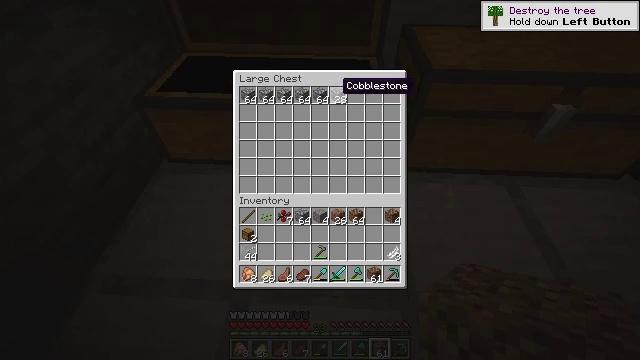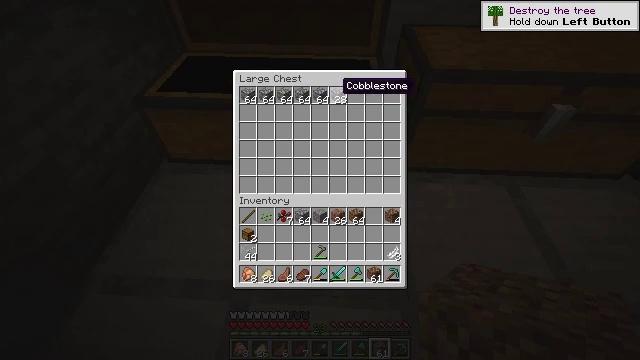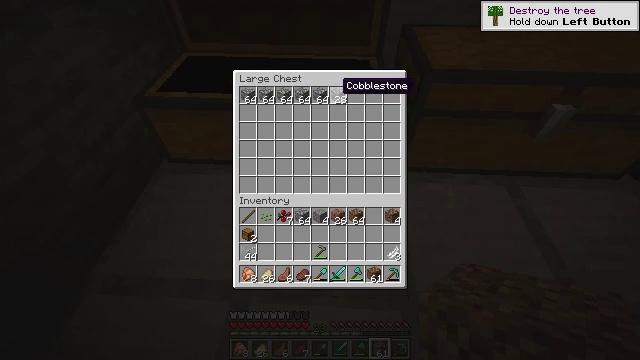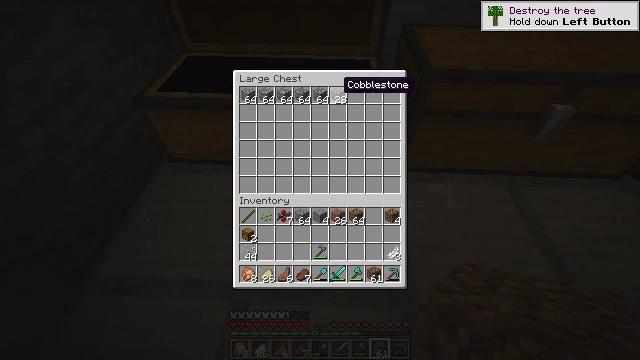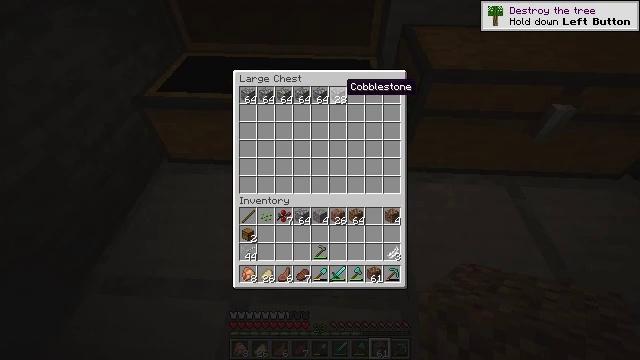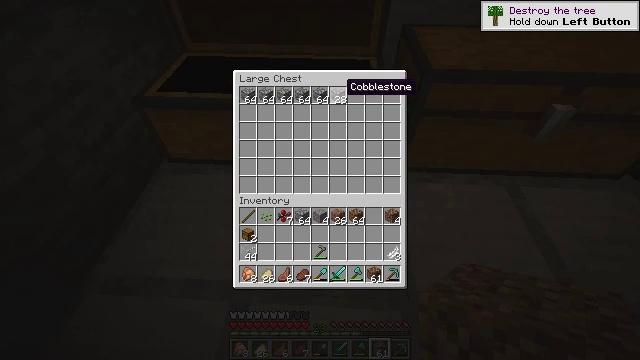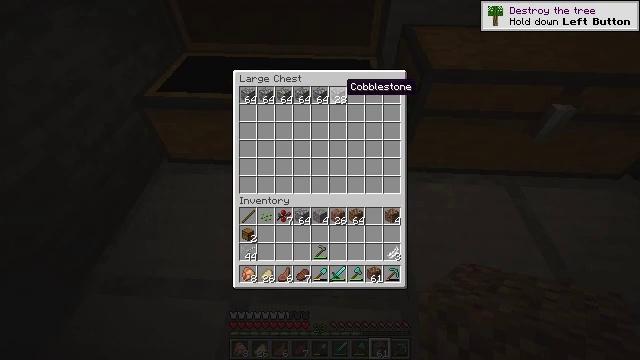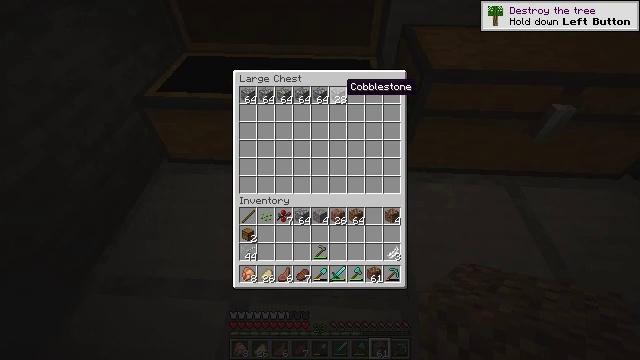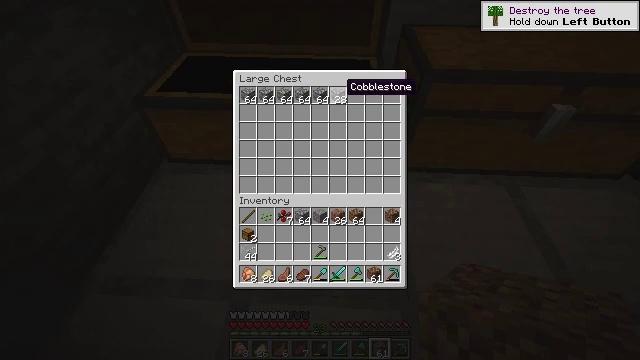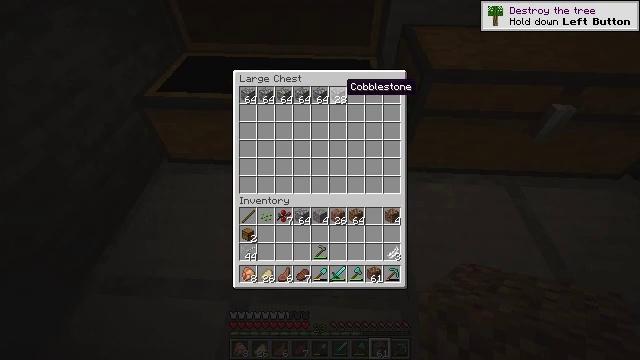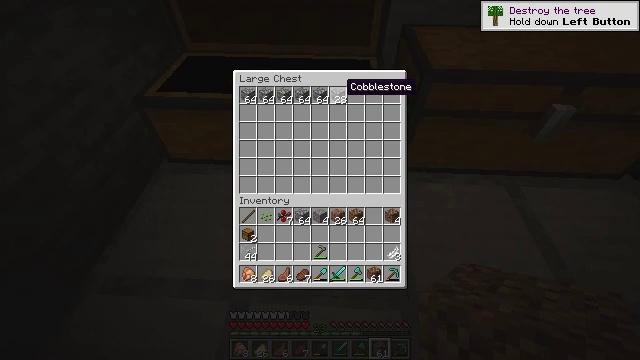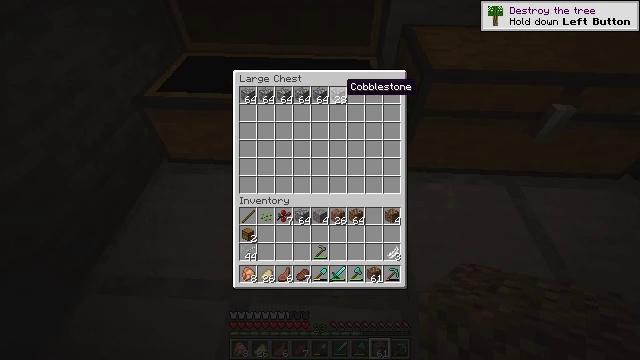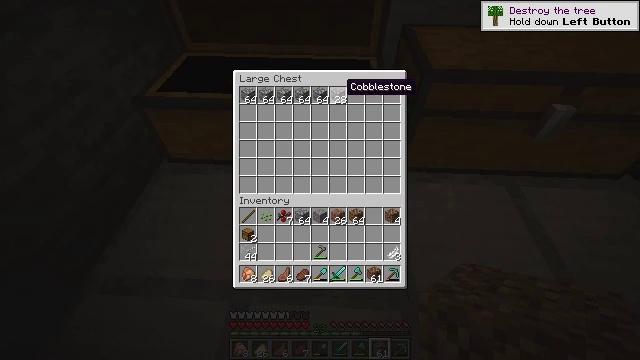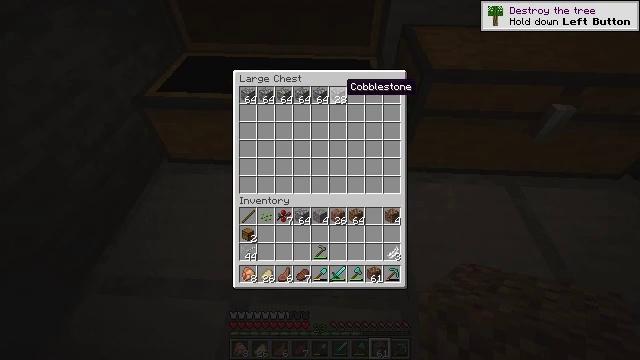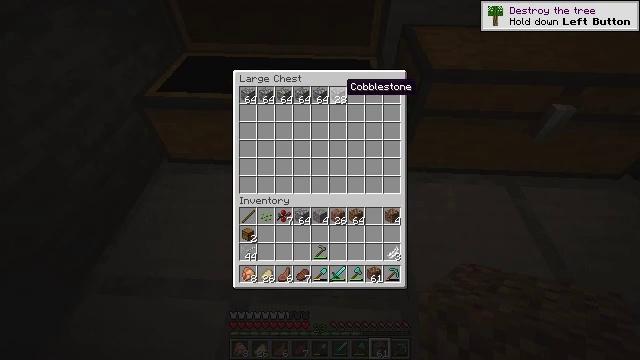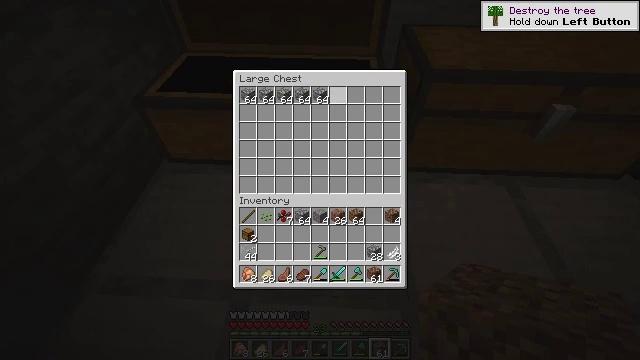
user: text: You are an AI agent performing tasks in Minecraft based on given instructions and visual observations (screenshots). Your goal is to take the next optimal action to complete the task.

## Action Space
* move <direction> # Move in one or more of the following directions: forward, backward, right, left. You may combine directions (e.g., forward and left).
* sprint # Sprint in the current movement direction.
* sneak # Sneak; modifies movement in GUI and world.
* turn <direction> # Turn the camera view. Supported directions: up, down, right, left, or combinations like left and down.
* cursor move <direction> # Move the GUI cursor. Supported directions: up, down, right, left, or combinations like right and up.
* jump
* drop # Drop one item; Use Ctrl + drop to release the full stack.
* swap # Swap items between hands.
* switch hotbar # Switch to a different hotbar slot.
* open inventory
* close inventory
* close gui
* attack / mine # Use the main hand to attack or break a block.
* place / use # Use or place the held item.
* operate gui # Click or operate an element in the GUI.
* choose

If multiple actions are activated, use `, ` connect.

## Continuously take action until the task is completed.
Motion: motion action
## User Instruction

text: Gather sweet berries from the bush.
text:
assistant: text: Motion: no_op
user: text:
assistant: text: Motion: no_op
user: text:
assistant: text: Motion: no_op
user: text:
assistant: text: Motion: no_op
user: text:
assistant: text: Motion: sneak
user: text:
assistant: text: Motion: sneak
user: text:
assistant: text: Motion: sneak
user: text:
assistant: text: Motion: sneak
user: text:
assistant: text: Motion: sneak
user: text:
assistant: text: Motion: sneak
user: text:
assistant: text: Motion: sneak
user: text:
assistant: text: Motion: sneak
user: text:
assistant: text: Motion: sneak
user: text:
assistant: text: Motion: sneak
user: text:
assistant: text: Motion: sneak, attack / mine
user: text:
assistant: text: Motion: sneak, attack / mine
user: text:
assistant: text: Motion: sneak, attack / mine
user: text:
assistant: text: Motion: sneak
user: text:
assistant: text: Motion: sneak
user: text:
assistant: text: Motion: sneak
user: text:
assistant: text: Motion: sneak
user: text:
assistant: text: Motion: sneak
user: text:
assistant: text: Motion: sneak
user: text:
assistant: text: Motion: sneak
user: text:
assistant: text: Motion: sneak
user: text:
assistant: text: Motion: sneak
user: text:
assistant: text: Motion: sneak
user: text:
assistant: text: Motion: sneak
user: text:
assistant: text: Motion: sneak
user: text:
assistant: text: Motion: sneak